Question: I'm making an MVC5 site, as you already know. And now I just created a View using Crete template that has a BirthDate Field. Andit is not showing in IE and shows horibly in Chrome with lots of gliphs inside the textbox as you can compare in the image below.

What is going on and how can I make IE to show a date picker just as easy as Chrome does, and how to clena it up a bit. Those levers I think are useless and confusing.
Here is how I defined that property in my model
'''
[Display(Name = "Fecha de nacimiento")]
[DataType(DataType.Date)]
[DisplayFormat(ApplyFormatInEditMode = true, DataFormatString = "{0:MM/dd/yyyy}")]
public DateTime BirthDate { get; set; }
'''
and in the View
'''
<div class="form-group">
@Html.LabelFor(model => model.BirthDate, new { @class = "control-label col-md-2" })
<div class="col-md-10">
@Html.EditorFor(model => model.BirthDate)
@Html.ValidationMessageFor(model => model.BirthDate)
</div>
</div>
'''
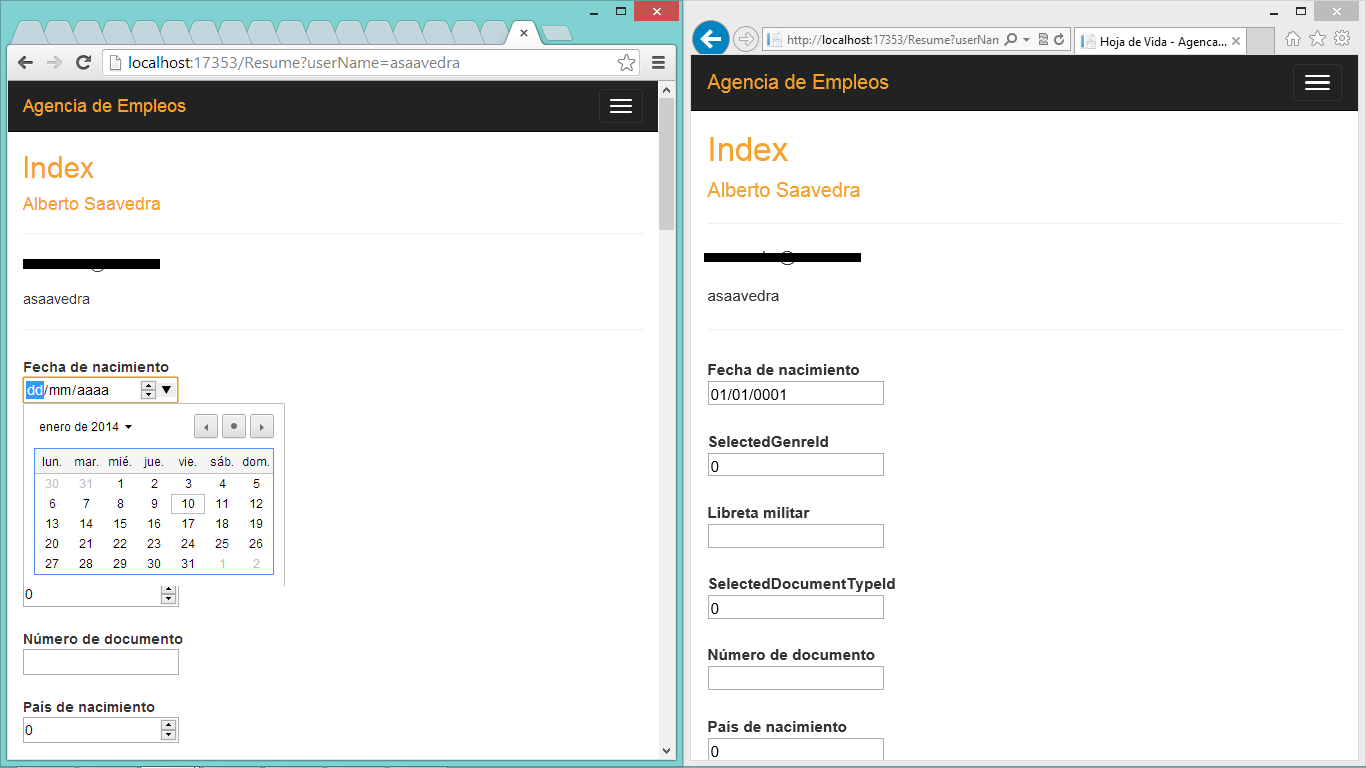
Answer: If you don't like the built in datepicker (which is being rendered by the browser because it is input type="date"), then there are plenty of 3rd party plugins available such as <URL>.
One thing you will need to potentially change is instead of using 'EditorFor' you might need to use 'TextBoxFor' so the browser just treats it as a normal text box. Below is an example using jQuery UI:
'''
@Html.TextBoxFor(m => m.BirthDate)
<script>
$(function() {
$('#BirthDate').datepicker();
});
'''